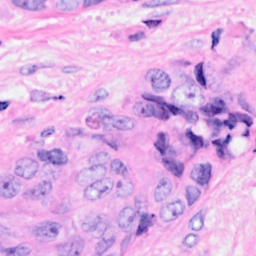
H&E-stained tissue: Breast